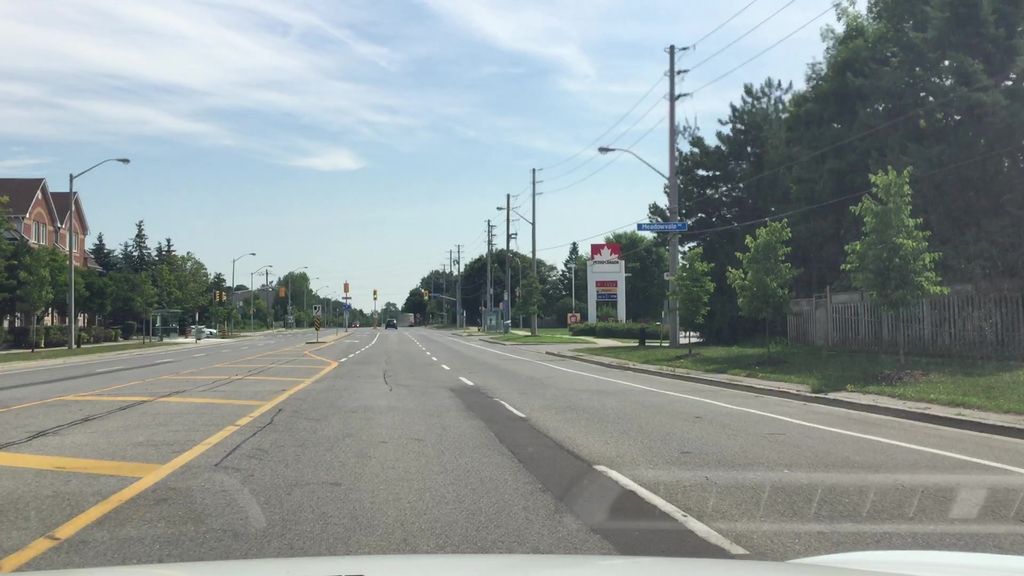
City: toronto